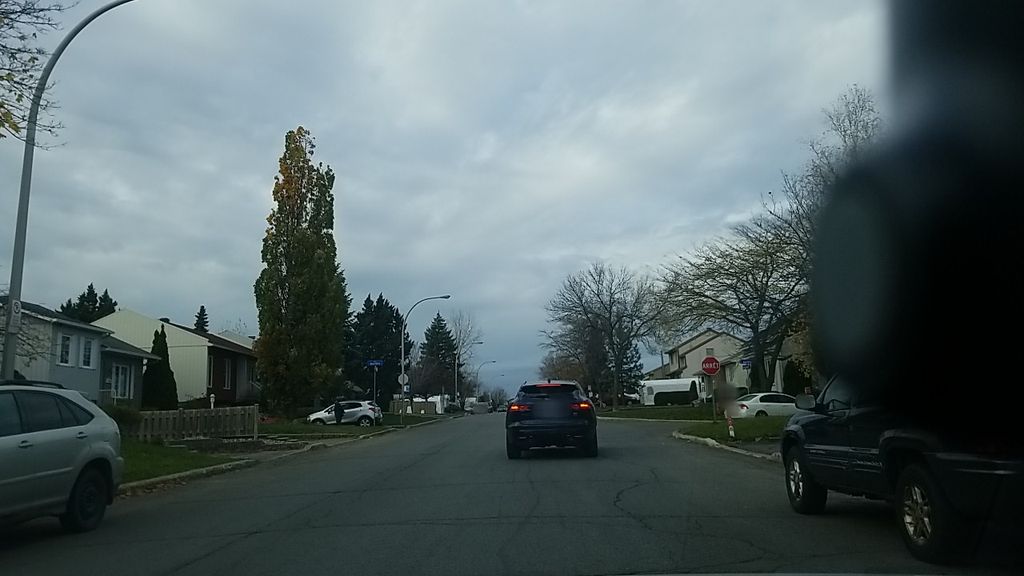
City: montreal